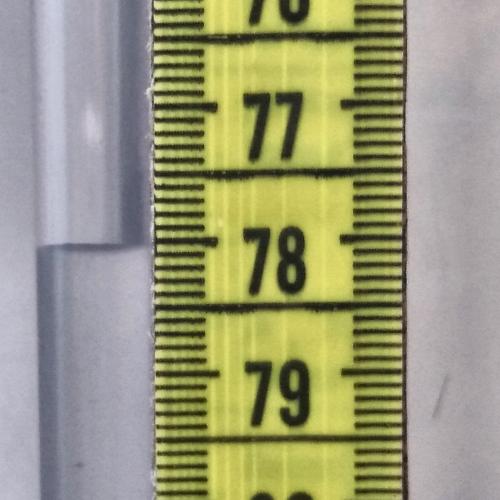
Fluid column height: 78.0 cm